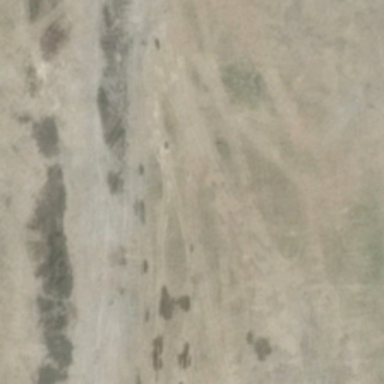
There is no plant growth on the bare land .